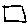
Label: square